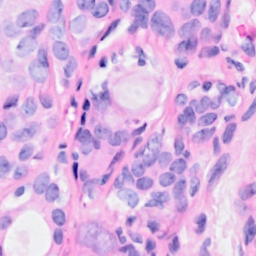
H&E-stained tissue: Breast